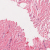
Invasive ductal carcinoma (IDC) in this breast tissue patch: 0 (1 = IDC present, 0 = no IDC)